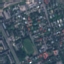
Land use / land cover class: Residential